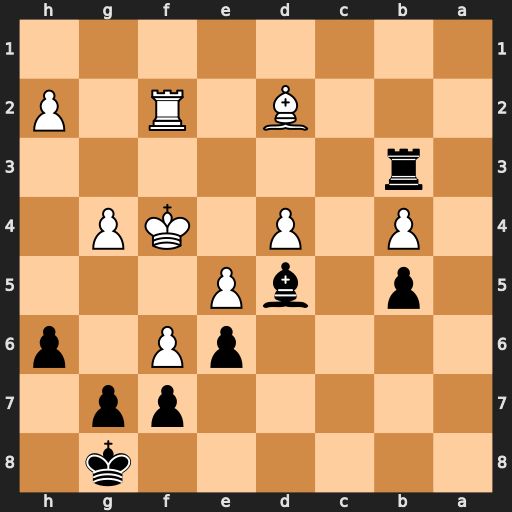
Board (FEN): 6k1/5pp1/4pP1p/1p1bP3/1P1P1KP1/1r6/3B1R1P/8
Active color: b
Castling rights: -
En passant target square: -
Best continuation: g5#